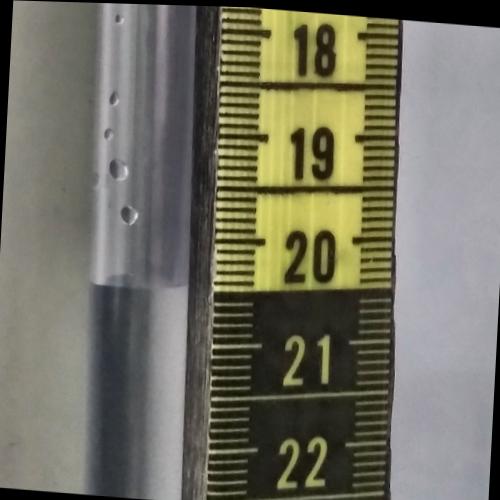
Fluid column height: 20.5 cm